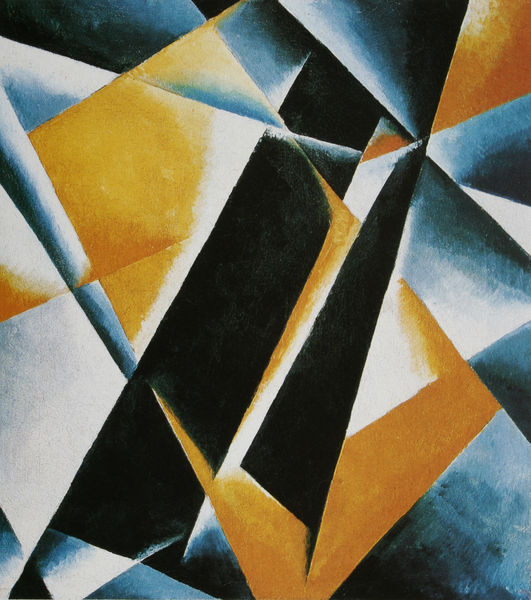
Titel: Malerische Architektonik
Künstler: Ljubow Popowa
Standort: Nischnij Nowgorod
Institution: Staatliches Kunstmuseum
Schlagwörter: blau, dunkel, gemälde, schatten, weiß, dreieck, gelb, kubismus, ocker, glas, grau, hell, licht, orange, schwarz, rot, malerei, muster, bild, flach, schräg, perspektive, abstrakt, farben, flächen, modern, formen, linien, figuren, spitz, striche, rechtecke, helligkeit, eckig, linie, form, macke, ecken, quadrate, geometrisch, rauten, eck, dynamisch, diagonale, diagonalen, schräge, dreiecke, geometrie, viereck, vierecke, moderne kunst, quadratisch, scherben, mischung, winkel, facetten, gegenstandslos, marc, verläufe, kandinski, delauney, überschneidungen, überschneiden, überlappen, 20 jahrhundert, cubistisch